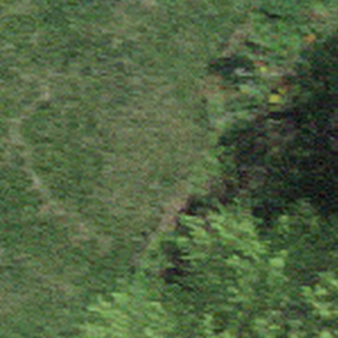
Label: other